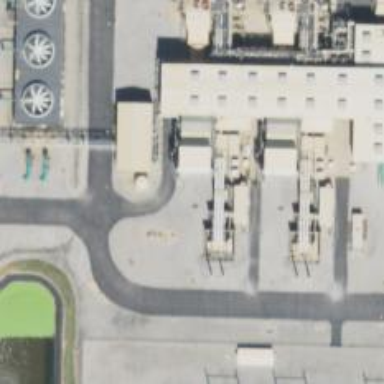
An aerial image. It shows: Gas-powered generator. It is gas turbine type generator.